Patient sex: M
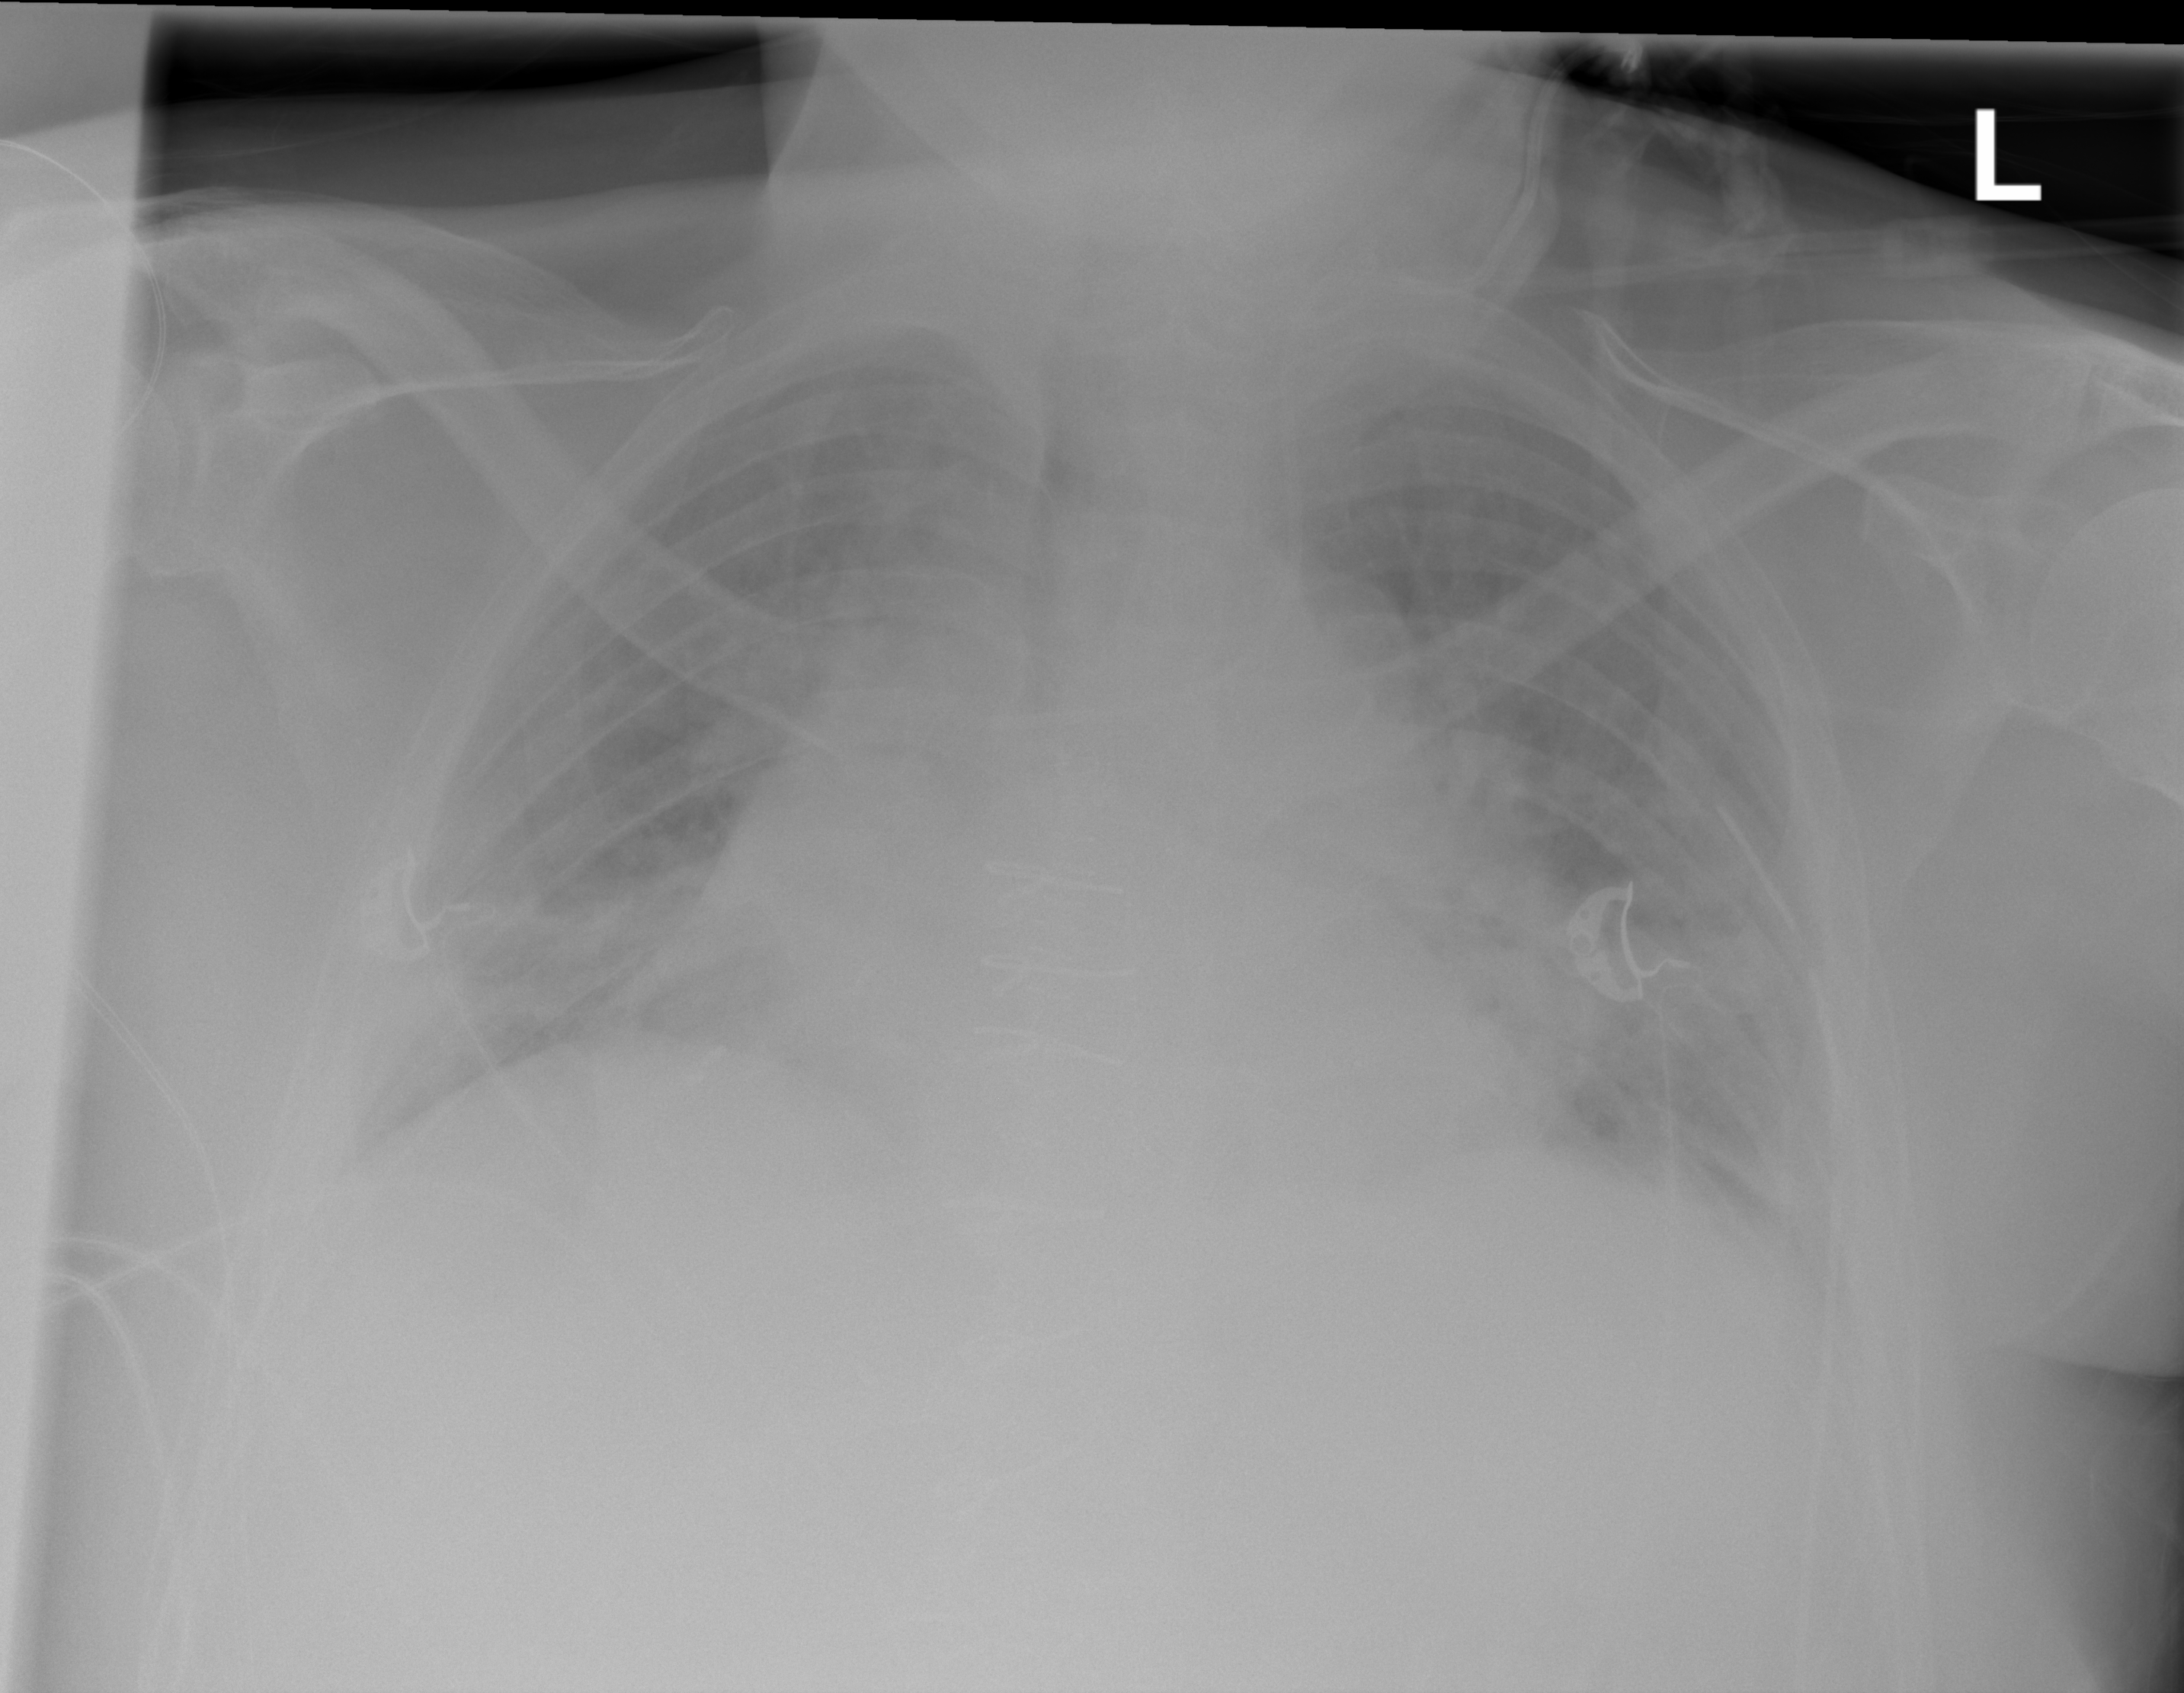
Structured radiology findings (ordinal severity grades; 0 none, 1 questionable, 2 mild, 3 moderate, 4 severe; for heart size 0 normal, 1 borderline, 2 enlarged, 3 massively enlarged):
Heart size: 2
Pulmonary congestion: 2
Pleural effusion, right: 0
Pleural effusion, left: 0
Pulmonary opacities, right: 2
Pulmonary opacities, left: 2
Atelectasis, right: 2
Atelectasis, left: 2